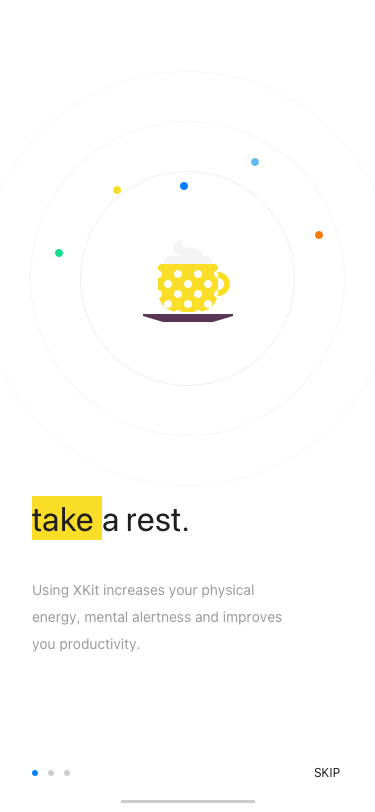
Text in this UI design:
take a rest.
Using XKit increases your physical energy, mental alertness and improves you productivity.
Skip